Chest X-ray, PA view. Patient: 48 years old, sex F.
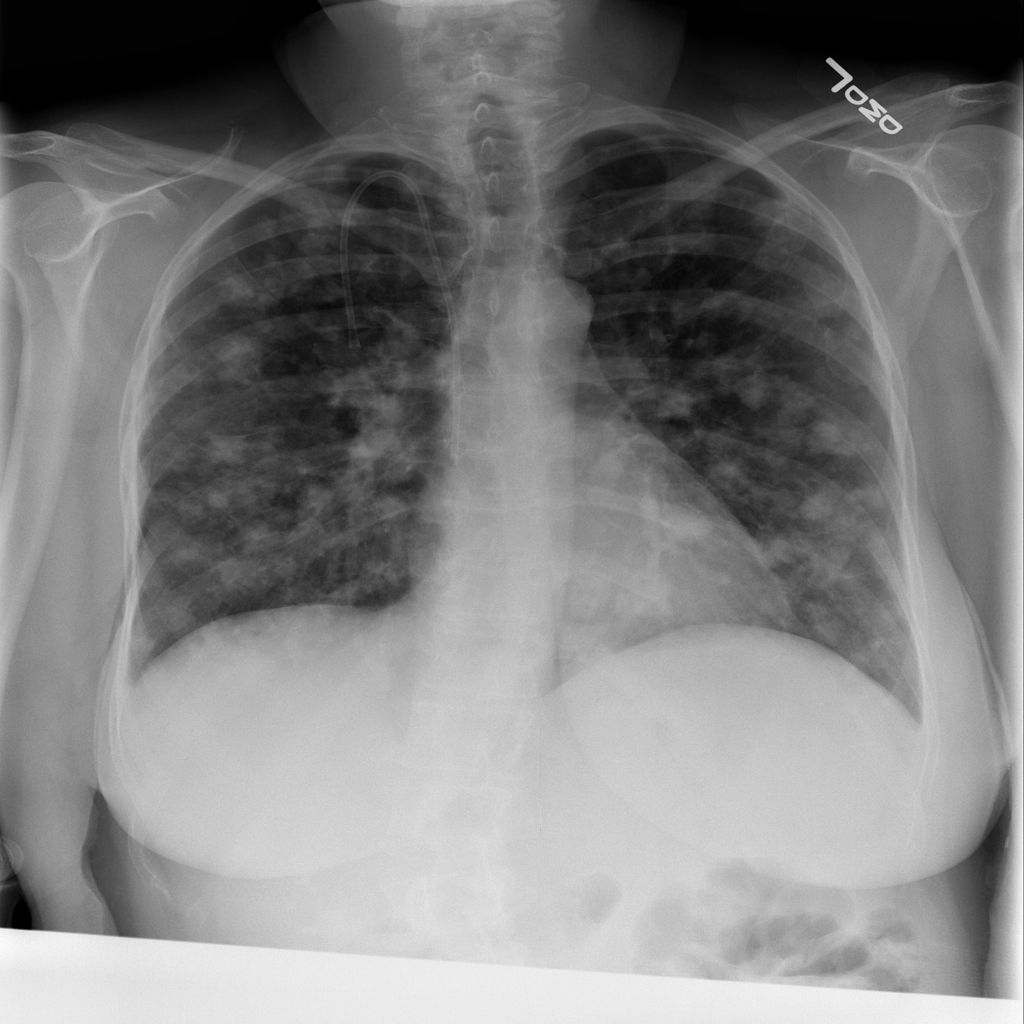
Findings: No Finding